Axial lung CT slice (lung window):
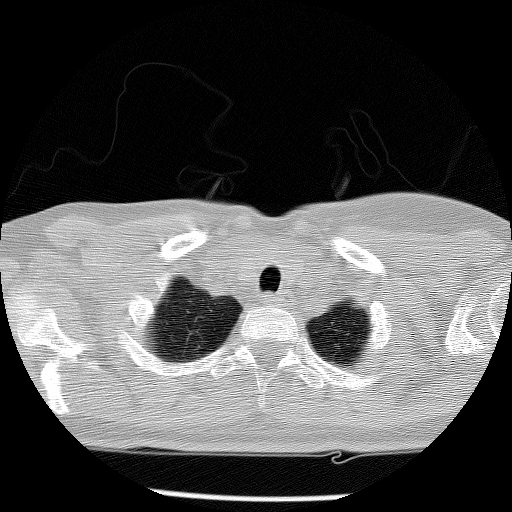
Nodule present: no